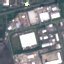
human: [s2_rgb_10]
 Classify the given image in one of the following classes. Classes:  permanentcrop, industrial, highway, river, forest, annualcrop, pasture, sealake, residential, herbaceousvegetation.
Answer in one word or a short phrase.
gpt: Industrial